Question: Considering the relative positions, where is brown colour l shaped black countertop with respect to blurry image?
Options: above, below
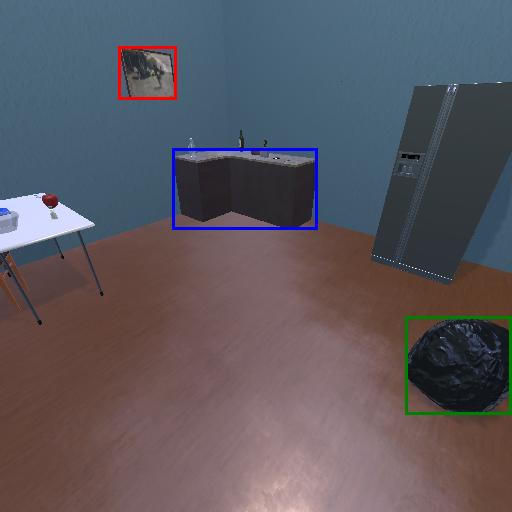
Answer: above